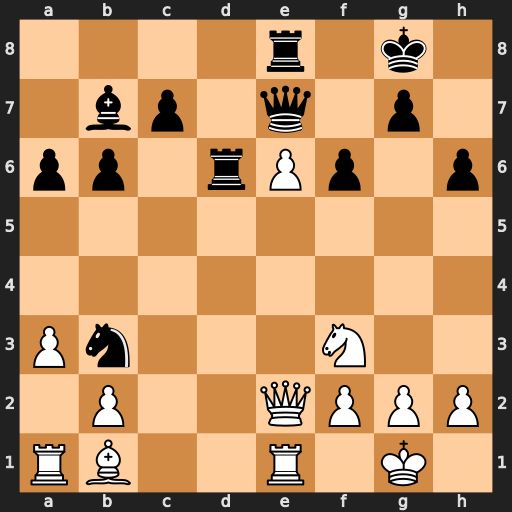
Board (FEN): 4r1k1/1bp1q1p1/pp1rPp1p/8/8/Pn3N2/1P2QPPP/RB2R1K1
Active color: w
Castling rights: -
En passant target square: -
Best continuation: Qc2 Rxe6 Qxb3